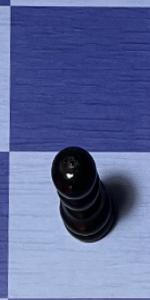
Label: Pawn_Black